Question: I have a .txt file that looks like this:

How could I traverse through each line of the text file, split the two string elements on the comma, and append each string element into its own list?
I have:
'''
longSubjectNames = [] #example: "Academy for Classical Acting"
abbreviations = [] #example: "ACA"
with open ("/Users/it/Desktop/Classbook/classAbrevs.txt", "r") as myfile:
subjectAndAbrevs = tuple(open("/Users/it/Desktop/Classbook/classAbrevs.txt", 'r'))
for subAbrevsLine in subjectAndAbrevs:
subAbrevsLine.strip()
allSubsAndAbrevs = subAbrevsLine.split(",")
'''
This isn't splitting the string elements correctly. Once the two string elements are split, how could I then append them to their respective lists?
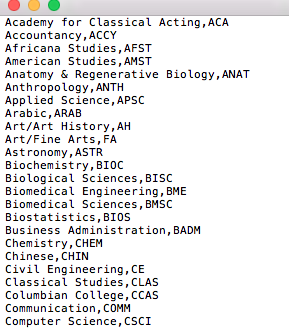
Answer: Usings lists will not let you know if your file as more than one comma per a line, so I would use tuples instead, like such:
'''
longSubjectNames = [] #example: "Academy for Classical Acting"
abbreviations = [] #example: "ACA"
with open ("/Users/it/Desktop/Classbook/classAbrevs.txt", "r") as myfile:
lines = myfile.readlines()
for line in lines:
name, abrev = line.replace("
","").split(",")
longSubjectNames.append(name)
abbreviations.append(abrev)
print longSubjectNames
print abbreviations
'''